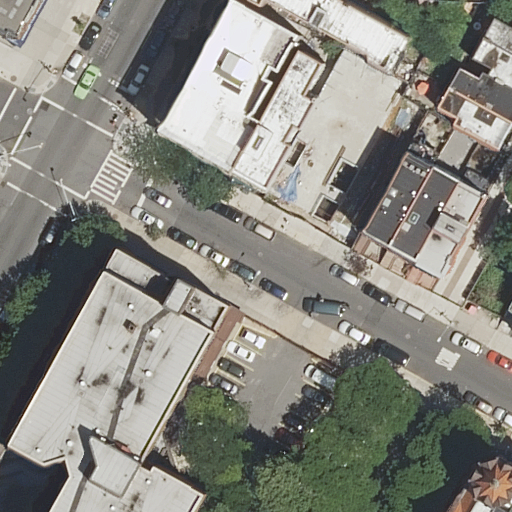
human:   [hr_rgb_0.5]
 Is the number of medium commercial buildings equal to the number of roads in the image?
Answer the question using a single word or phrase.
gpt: no

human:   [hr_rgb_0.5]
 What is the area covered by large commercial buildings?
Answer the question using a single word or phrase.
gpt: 0m2

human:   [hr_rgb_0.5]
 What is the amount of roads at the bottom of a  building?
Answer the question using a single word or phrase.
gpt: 4

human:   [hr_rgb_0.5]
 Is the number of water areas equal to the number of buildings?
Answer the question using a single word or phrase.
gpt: no

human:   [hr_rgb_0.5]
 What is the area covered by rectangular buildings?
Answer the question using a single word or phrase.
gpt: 564m2

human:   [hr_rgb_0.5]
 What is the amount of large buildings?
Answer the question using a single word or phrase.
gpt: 1

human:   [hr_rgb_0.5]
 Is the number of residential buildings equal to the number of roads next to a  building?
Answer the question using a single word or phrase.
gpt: no

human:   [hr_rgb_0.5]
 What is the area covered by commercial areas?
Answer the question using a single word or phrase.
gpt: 0m2

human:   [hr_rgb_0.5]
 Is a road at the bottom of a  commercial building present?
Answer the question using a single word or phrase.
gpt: no

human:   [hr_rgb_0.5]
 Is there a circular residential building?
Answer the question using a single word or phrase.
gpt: no

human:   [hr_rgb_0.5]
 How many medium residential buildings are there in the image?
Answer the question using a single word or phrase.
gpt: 9

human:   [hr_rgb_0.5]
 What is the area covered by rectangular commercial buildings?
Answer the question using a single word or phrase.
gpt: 0m2

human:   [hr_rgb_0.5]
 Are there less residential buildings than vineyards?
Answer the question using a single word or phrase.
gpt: no

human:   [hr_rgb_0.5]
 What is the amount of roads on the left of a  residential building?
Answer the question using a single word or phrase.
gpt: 4

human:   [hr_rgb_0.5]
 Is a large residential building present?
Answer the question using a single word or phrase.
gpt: yes

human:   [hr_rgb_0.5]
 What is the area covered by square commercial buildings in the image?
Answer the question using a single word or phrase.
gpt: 0m2

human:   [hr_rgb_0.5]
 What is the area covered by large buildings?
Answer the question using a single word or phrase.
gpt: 844m2

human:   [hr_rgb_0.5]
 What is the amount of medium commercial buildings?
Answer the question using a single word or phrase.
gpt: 0

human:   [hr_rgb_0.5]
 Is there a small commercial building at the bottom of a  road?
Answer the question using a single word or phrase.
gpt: no

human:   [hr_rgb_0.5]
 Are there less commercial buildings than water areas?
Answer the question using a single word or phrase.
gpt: no

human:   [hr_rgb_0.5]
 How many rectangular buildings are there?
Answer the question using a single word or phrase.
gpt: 8

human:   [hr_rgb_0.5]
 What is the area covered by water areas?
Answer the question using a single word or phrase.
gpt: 0m2

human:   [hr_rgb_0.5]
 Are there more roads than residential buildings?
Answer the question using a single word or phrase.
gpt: no

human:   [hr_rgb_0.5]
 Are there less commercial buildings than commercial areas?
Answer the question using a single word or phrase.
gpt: no

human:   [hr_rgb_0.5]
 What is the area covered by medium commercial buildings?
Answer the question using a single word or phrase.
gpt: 0m2

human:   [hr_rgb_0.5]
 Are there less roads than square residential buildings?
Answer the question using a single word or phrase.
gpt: no

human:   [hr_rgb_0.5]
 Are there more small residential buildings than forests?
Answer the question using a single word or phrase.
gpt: yes

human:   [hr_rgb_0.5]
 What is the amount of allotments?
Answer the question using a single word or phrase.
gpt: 0

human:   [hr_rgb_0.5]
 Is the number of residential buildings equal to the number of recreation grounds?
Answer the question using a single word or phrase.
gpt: no

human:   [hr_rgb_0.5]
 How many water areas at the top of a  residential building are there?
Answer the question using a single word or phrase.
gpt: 0

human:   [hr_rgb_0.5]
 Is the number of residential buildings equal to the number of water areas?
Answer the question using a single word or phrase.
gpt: no

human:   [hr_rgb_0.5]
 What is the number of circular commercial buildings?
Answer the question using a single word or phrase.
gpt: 0

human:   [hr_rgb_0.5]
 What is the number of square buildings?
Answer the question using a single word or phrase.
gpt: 0

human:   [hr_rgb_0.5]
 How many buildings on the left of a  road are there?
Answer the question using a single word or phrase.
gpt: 7

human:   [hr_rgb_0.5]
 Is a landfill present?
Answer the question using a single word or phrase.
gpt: no

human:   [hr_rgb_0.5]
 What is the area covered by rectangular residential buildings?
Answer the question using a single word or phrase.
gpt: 564m2